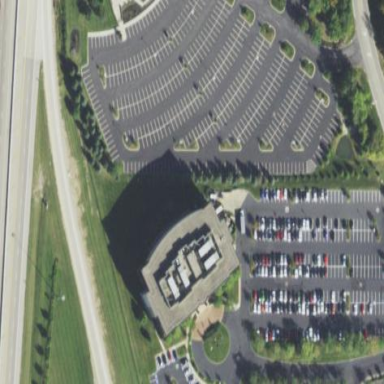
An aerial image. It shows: Office building.